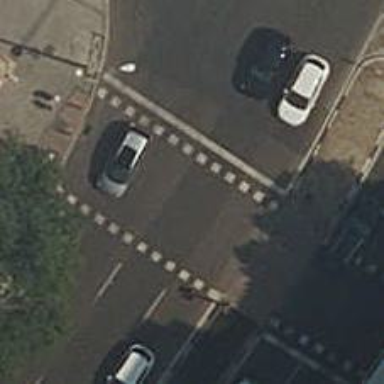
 there are traffic signals and zebra crossing."